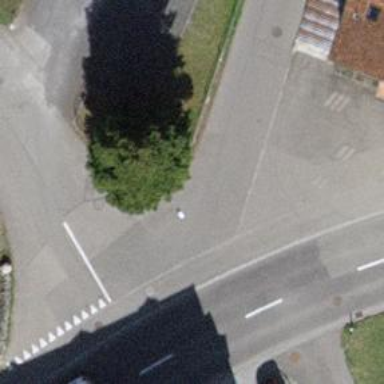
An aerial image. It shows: Sidewalk along the footway.